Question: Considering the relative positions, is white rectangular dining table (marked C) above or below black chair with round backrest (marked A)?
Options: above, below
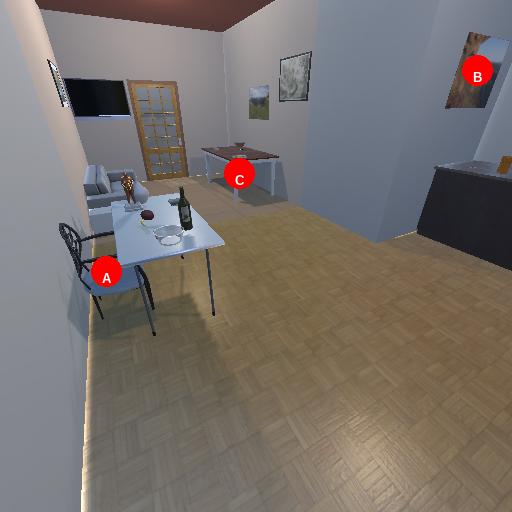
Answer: above